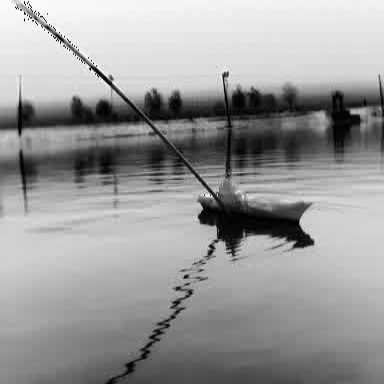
There is a warship in the infrared image.